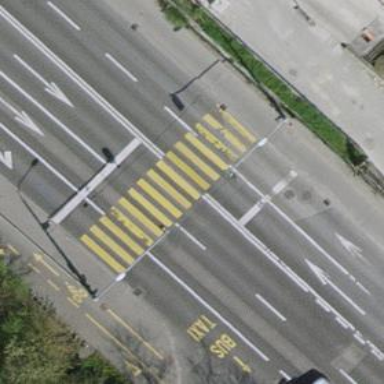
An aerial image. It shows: Crossing with traffic signals.